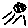
Label: moon